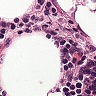
Metastatic tissue present: no